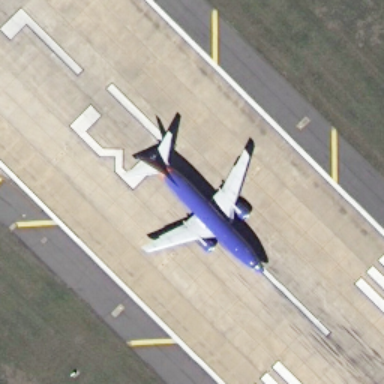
There is a purple airplane on the runway .